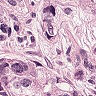
Metastatic tissue present: yes